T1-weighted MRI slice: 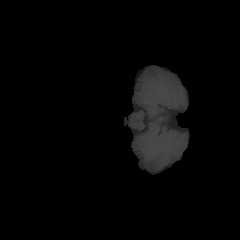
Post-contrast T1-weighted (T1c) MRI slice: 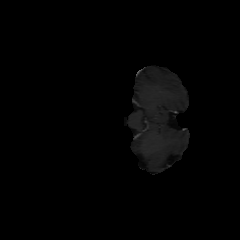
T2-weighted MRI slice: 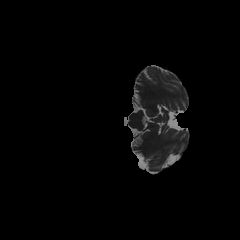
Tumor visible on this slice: no